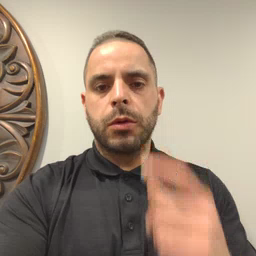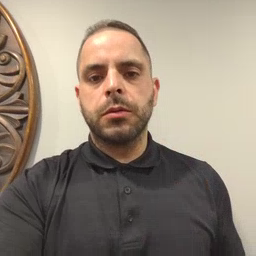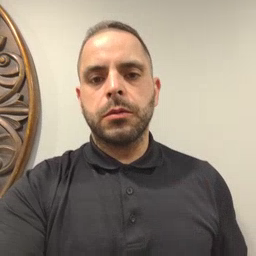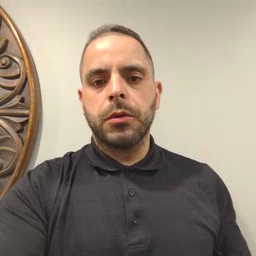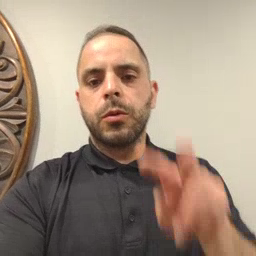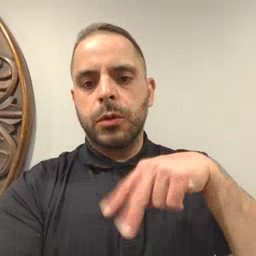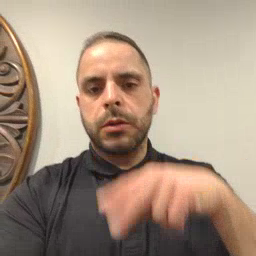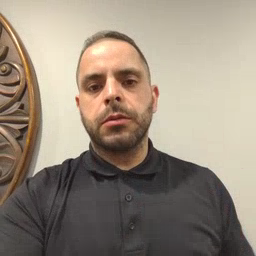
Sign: read